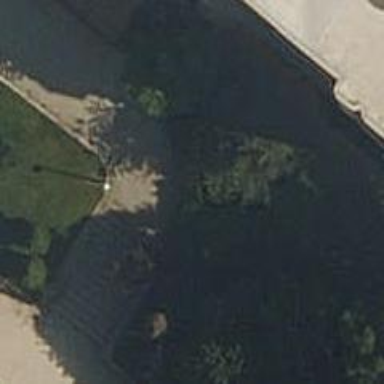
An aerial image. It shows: Steps with paving stones. There is ramp available as well.